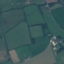
Land use / land cover: Pasture